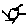
Label: sun